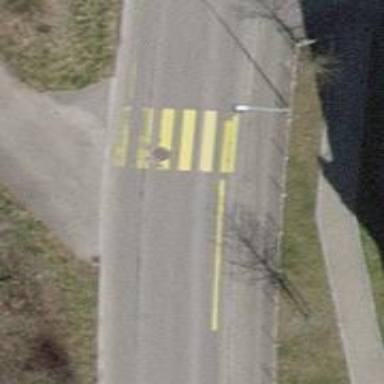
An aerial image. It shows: Uncontrolled zebra crossing on the road.